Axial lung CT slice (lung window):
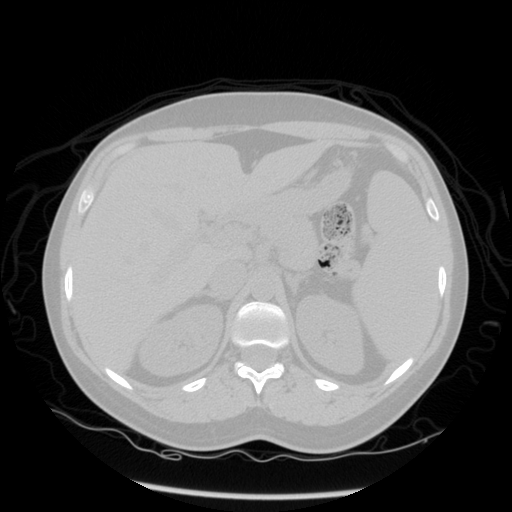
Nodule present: no